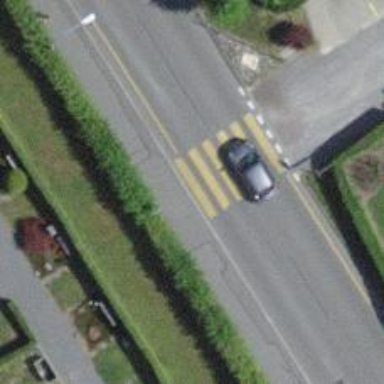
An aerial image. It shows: Kerb serving as barrier.